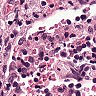
Metastatic tissue present: yes